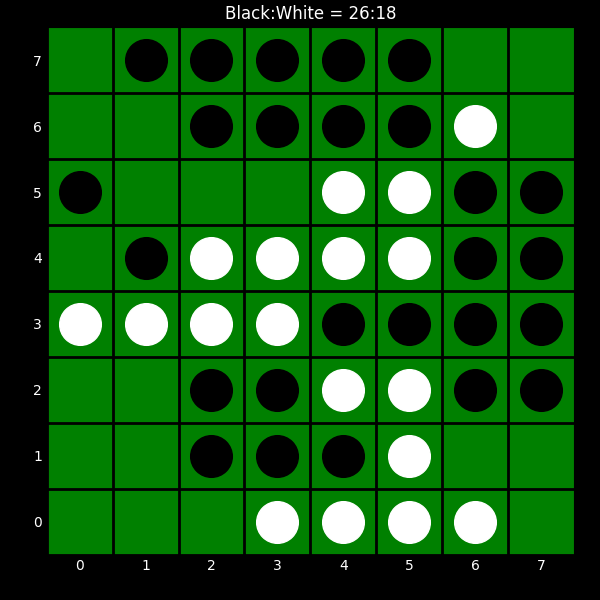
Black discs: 26
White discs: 18